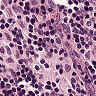
Metastatic tissue present: no